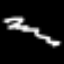
Label: squiggle